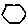
Label: hexagon